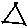
Label: triangle